Interaction volume radius: 10 \u00c5
Interaction volume height: 25 \u00c5
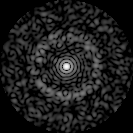
Disorder parameter: 0.8228